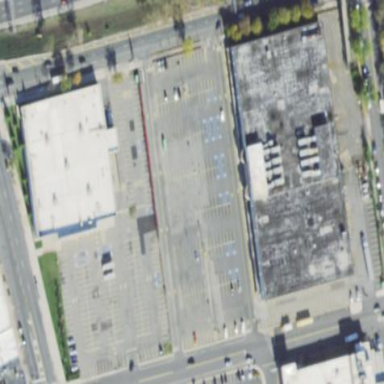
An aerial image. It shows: Retail area.